Aerial crown-view tile of a tropical tree (Barro Colorado Island, Panama), acquired 20250915:
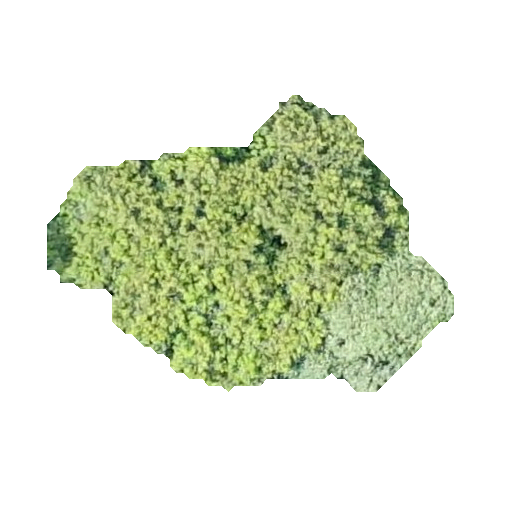
Species: Protium stevensonii
GBIF accepted scientific name: Tetragastris panamensis
Crown area: 110.789 m²